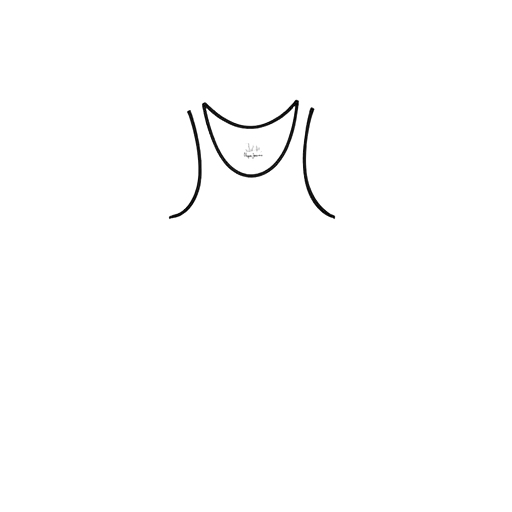
white royal supima tank, solid white tank, white jersey tank top, white background